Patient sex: M
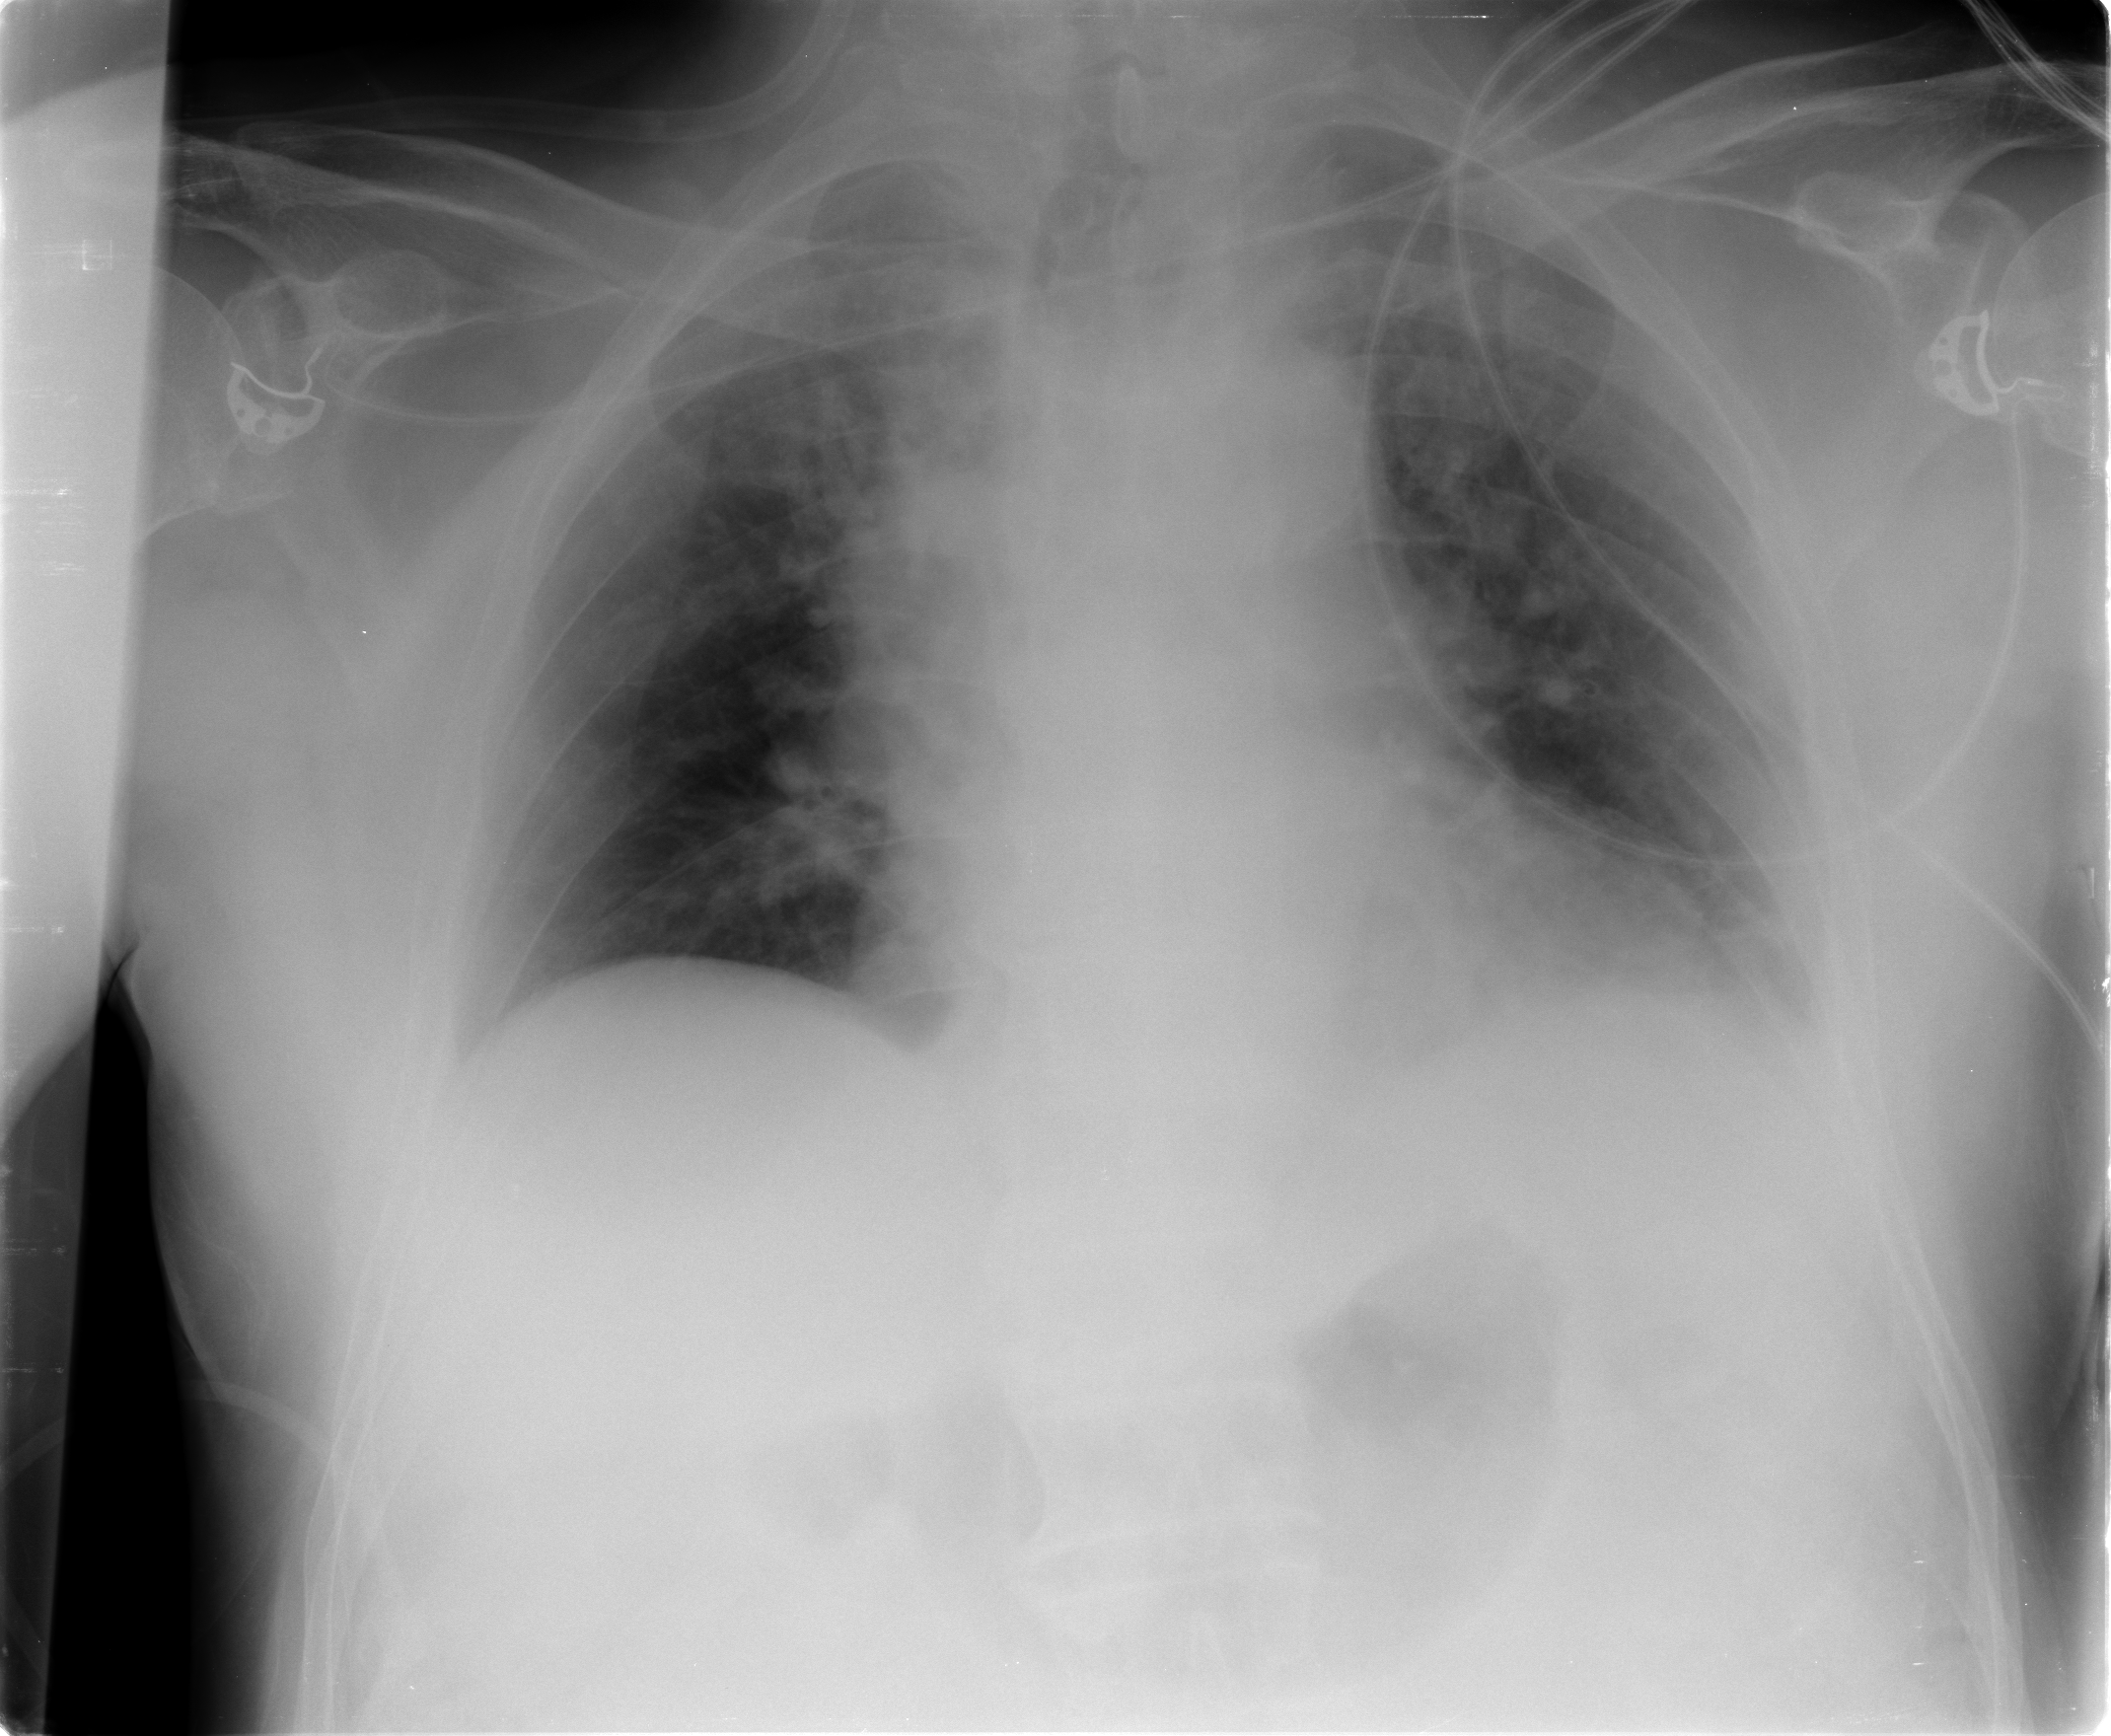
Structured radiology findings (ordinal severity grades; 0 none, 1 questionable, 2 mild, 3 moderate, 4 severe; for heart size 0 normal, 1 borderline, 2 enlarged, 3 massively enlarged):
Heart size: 2
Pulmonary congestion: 2
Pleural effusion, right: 1
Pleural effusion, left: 2
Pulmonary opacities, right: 1
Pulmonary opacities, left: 1
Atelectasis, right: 1
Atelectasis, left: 1